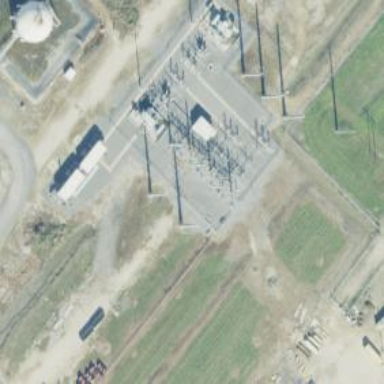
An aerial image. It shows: Power tower.